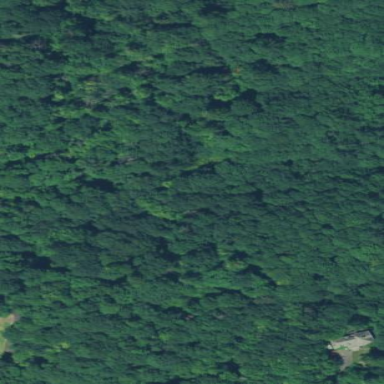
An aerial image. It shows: Nature reserve with evergreen needle-leaved forest.